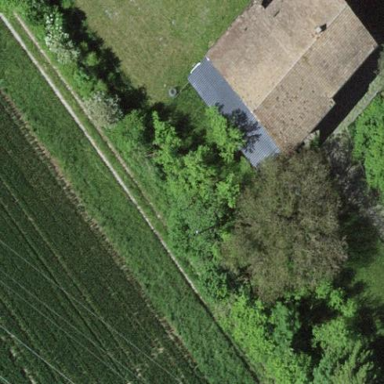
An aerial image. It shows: Simple house.